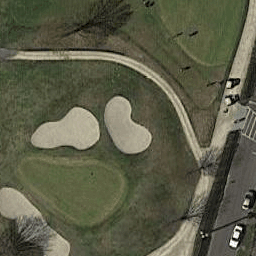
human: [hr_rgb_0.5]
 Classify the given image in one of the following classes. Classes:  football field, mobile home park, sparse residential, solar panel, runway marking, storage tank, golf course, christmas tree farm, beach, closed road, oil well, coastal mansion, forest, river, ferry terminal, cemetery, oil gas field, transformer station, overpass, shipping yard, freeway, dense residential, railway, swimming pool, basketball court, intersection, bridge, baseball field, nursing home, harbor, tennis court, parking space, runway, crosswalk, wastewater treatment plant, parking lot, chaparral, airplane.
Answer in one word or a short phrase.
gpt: golf course